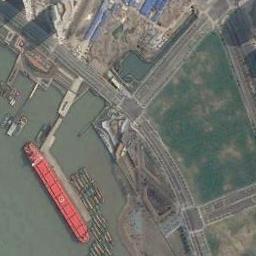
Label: ship